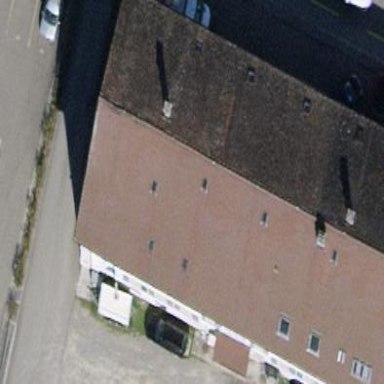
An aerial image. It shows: Old restaurant building.